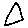
Label: triangle